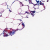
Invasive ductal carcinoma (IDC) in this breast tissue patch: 0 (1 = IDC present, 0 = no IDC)